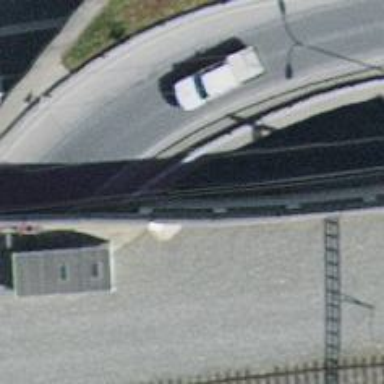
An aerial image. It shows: Tunnel with asphalt surface beneath primary_link highway.